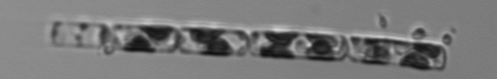
Label: Guinardia_delicatula